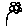
Label: flower